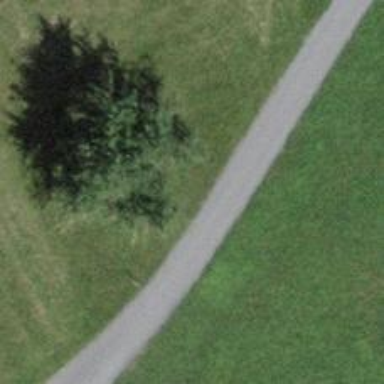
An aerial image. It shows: Paved service road.